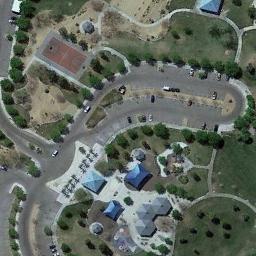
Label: basketball_court